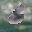
Label: 6